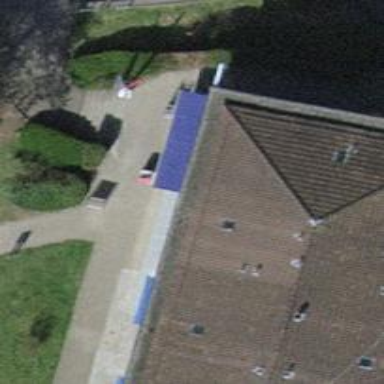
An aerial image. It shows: Convenience shop.